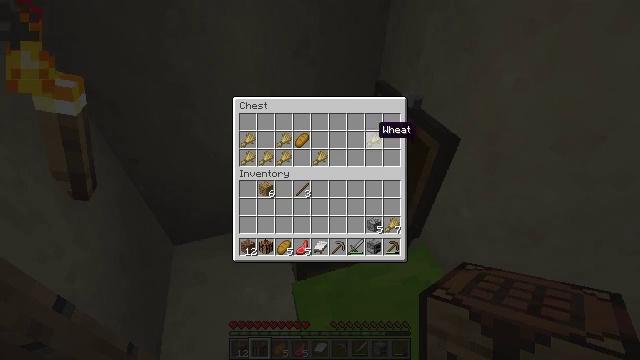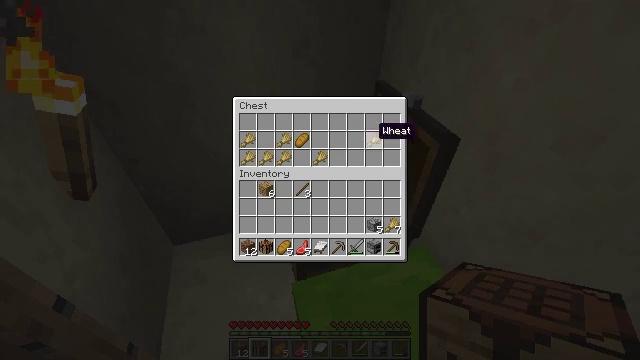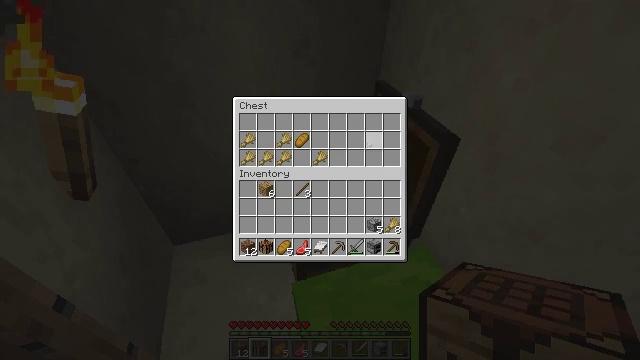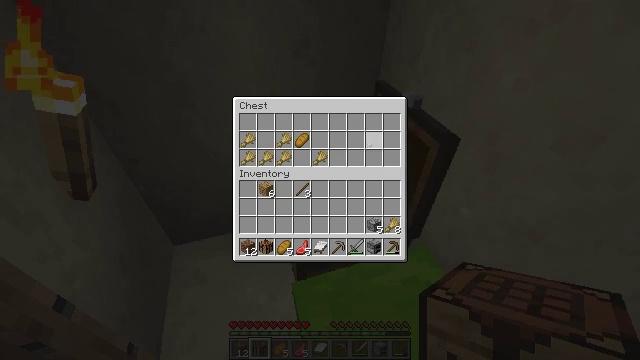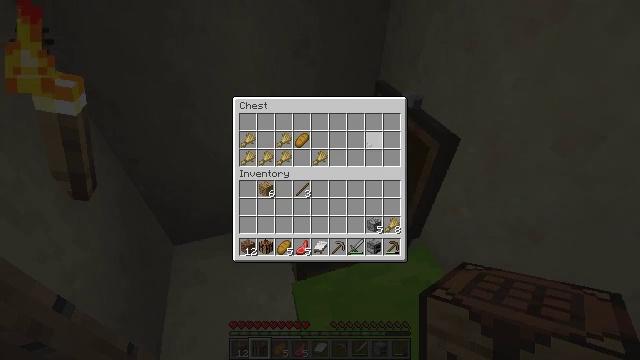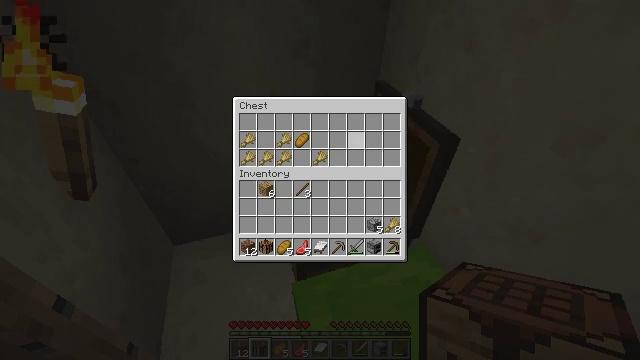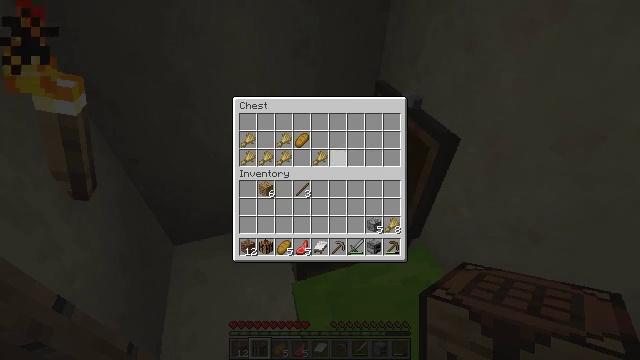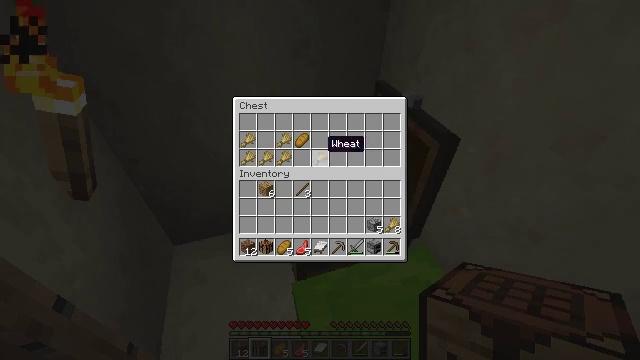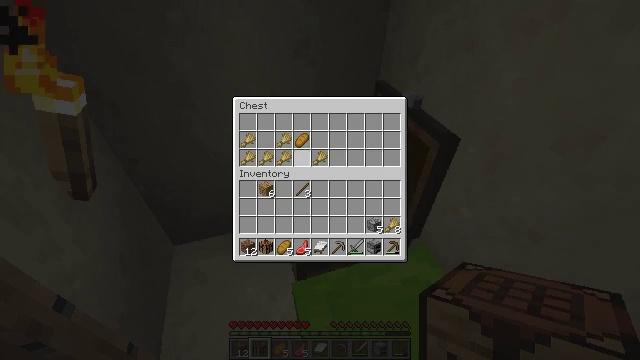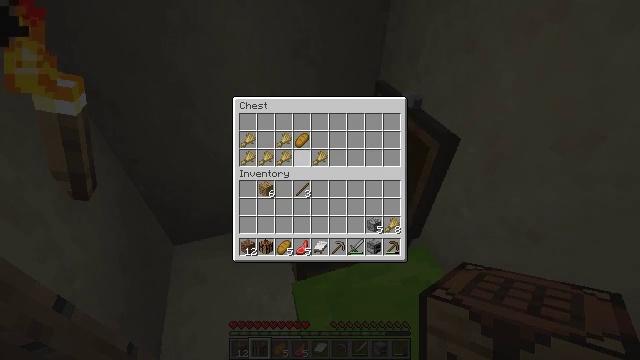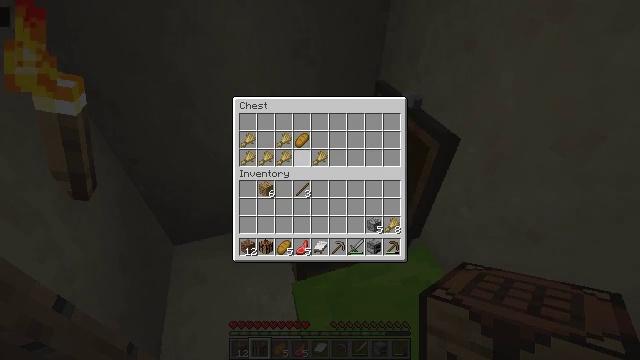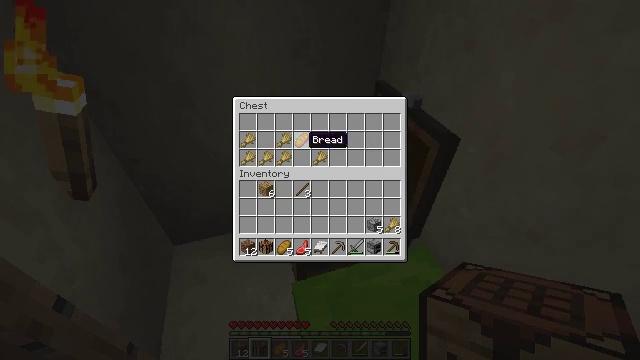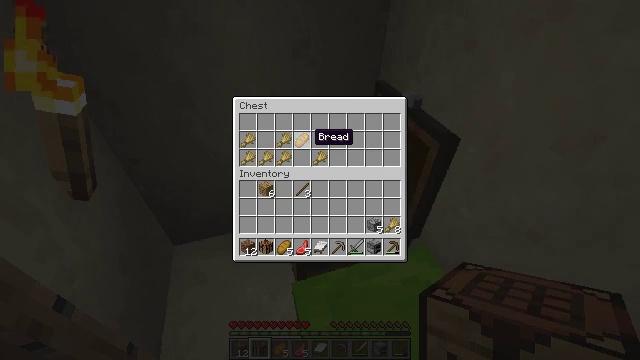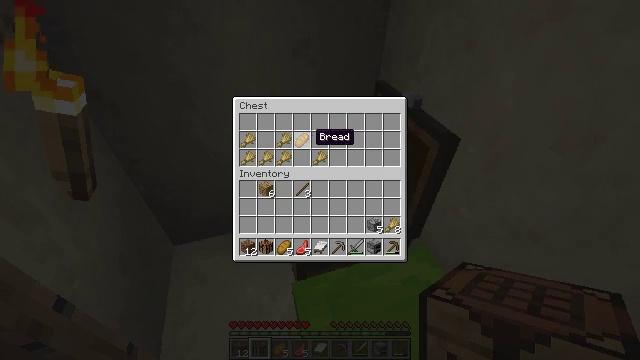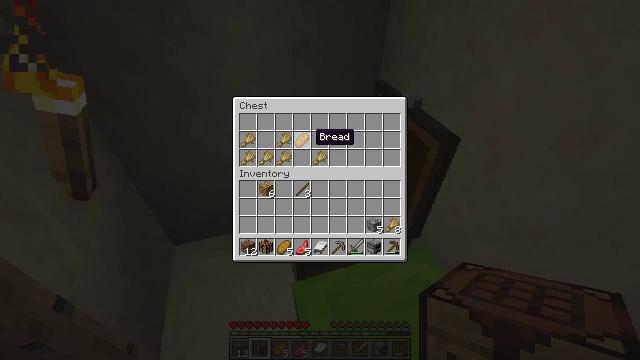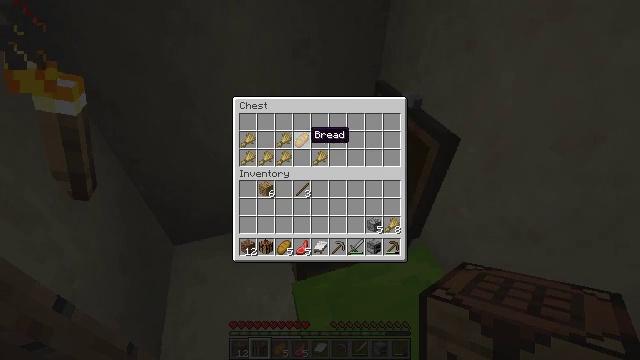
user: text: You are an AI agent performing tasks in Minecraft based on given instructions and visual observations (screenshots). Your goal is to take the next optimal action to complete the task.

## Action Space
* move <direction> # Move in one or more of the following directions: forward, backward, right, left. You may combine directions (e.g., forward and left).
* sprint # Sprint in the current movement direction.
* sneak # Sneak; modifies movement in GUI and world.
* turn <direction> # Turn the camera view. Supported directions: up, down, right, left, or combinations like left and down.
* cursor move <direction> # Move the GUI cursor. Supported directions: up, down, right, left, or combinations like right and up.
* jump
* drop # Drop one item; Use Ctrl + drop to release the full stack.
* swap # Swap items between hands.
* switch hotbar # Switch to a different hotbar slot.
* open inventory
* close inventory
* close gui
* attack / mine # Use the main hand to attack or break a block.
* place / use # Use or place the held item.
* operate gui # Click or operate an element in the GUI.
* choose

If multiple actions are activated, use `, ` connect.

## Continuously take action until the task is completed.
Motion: motion action
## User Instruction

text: Get the jungle fence gate into your inventory.
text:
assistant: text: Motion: sneak
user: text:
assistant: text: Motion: sneak, choose
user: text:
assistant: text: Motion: sneak, choose
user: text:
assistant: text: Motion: sneak, choose
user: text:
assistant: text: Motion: sneak, cursor move left and down
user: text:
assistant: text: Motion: sneak, cursor move left
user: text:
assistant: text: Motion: sneak, cursor move left
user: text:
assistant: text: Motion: sneak, cursor move left
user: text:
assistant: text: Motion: sneak, cursor move left
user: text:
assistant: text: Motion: sneak
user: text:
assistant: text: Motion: sneak
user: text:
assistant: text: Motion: sneak
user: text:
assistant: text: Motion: sneak
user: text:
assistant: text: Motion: sneak
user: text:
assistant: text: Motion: sneak
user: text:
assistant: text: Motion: sneak
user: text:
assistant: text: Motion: sneak, choose
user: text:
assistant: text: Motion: sneak, choose
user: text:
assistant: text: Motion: sneak
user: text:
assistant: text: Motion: sneak, cursor move right
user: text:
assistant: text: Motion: sneak, cursor move right
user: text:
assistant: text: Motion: sneak
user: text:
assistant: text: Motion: sneak, choose
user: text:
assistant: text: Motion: sneak, choose
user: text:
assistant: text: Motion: sneak, choose
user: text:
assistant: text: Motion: sneak, cursor move left
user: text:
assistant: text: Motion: sneak, cursor move left
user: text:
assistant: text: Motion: sneak
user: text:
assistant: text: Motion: sneak
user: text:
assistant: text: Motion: sneak